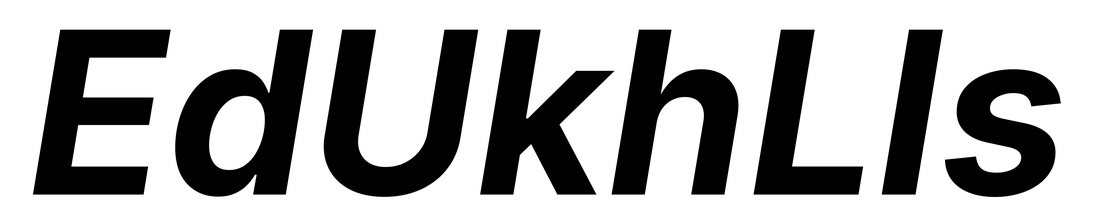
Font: Inter-Italic_Bold_Italic